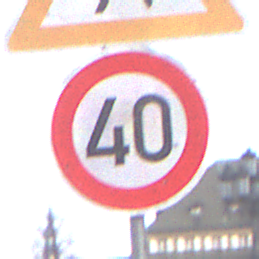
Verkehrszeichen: Geschwindigkeit40
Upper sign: FussgaengerRechts
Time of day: MorningAfternoon
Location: Outdoor (Urban)
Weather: PartlyCloudy
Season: NotSpecified
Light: Natural